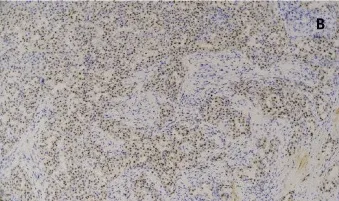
Immunohistochemical findings typical of MASC. : GATA.
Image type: pathology (immunostaining)